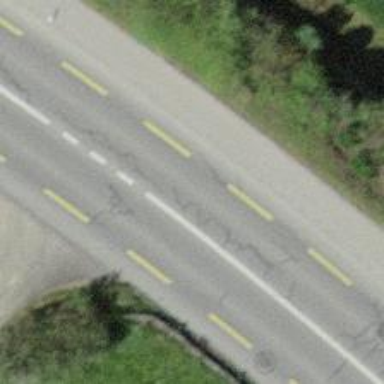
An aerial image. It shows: Primary highway with dedicated lane for cyclists.